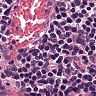
Metastatic tissue present: no